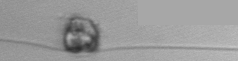
Label: flagellate